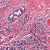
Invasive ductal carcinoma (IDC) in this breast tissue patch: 1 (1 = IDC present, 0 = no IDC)